Question: When I am making HTTP requests in C# and reading the response, I am getting garbage data in the response. I am unable to figure out the problem. Consider the following example snippet where I make a call to the Stack Exchange API.
'''
HttpClient client = new HttpClient();
client.BaseAddress = new Uri("http://api.stackexchange.com/info");
client.DefaultRequestHeaders.Accept.Clear();
client.DefaultRequestHeaders.Accept.Add(new MediaTypeWithQualityHeaderValue("application/json"));
HttpResponseMessage response = client.GetAsync("?site=stackoverflow").Result;
if (response.IsSuccessStatusCode)
{
Console.WriteLine(response.Content.ReadAsStringAsync().Result);
}
else
{
Console.WriteLine("Sorry");
}
'''
The screenshot below illustrates the garbage output I am receiving:

I'd appreciate any help in trying to debug this issue and knowing where I went wrong.
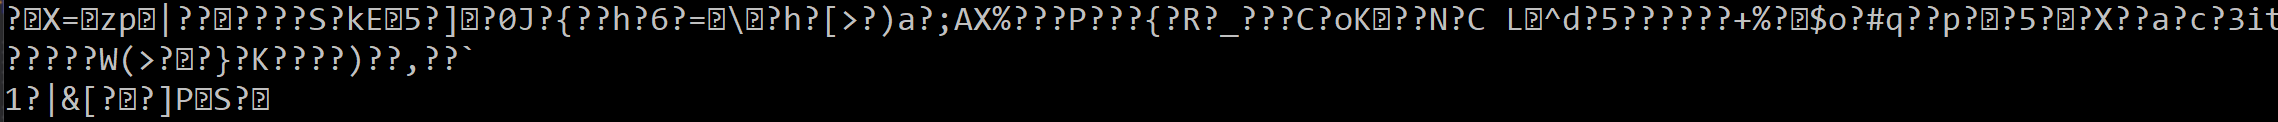
Answer: The problem is that the data is compressed.
To fix it, without having to decompress the data yourself, instruct 'HttpClient' to do it for you:
'''
HttpClientHandler handler = new HttpClientHandler()
{
AutomaticDecompression = DecompressionMethods.GZip | DecompressionMethods.Deflate
};
HttpClient client = new HttpClient(handler);
// ... rest of your code here
'''
Your code then gives this output (abbreviated):
'''
{"items":[{"new_active_users":13,"total_users":<PHONE>,"badges_per_minute":5.04,"total_badges":24036822,...
'''
This is also <URL>:
> Additionally, all API responses are compressed.